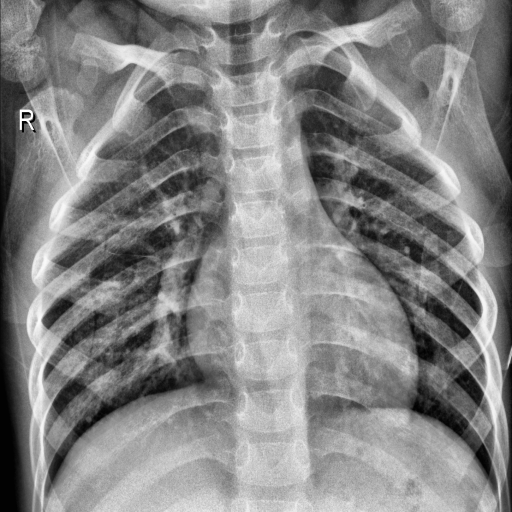
Finding: NORMAL